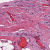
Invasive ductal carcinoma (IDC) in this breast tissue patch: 0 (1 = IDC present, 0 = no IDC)